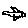
Label: bird